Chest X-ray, PA view. Patient: 49 years old, sex M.
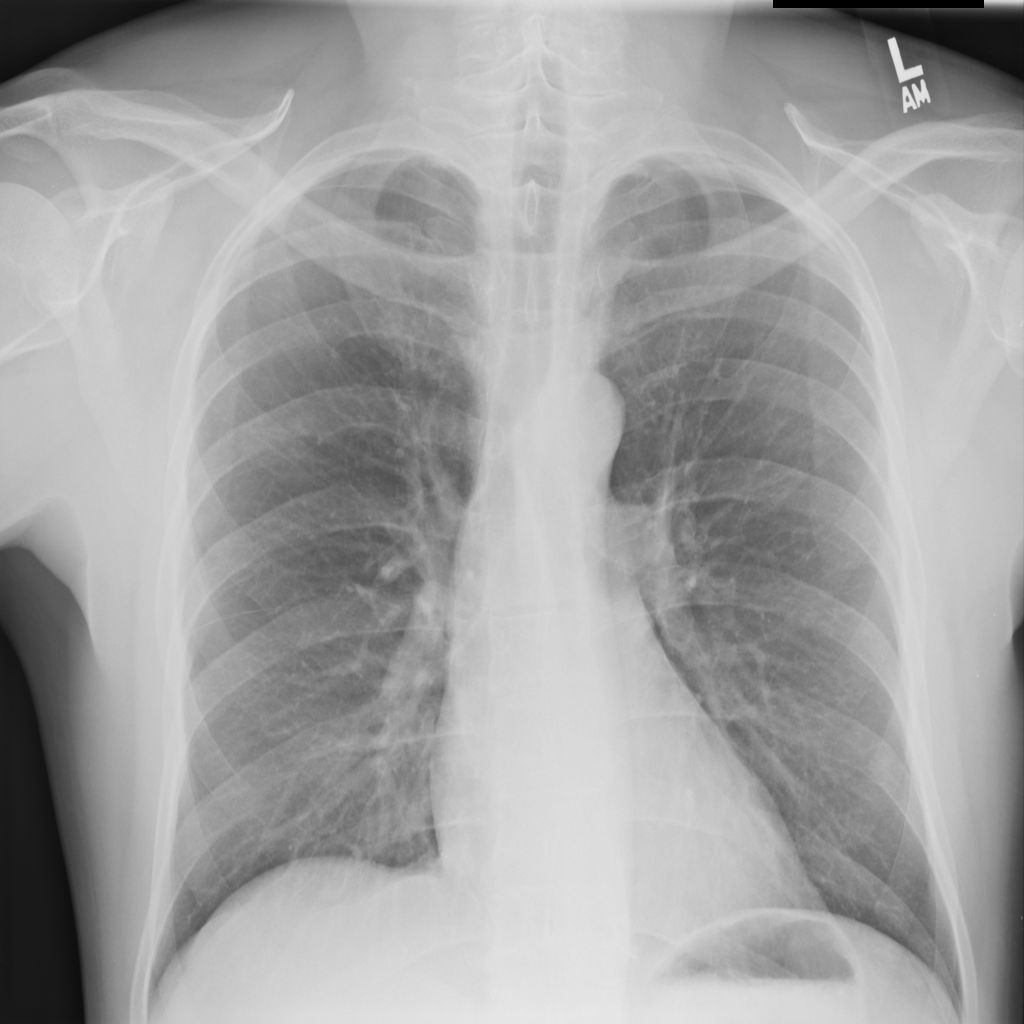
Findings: No Finding